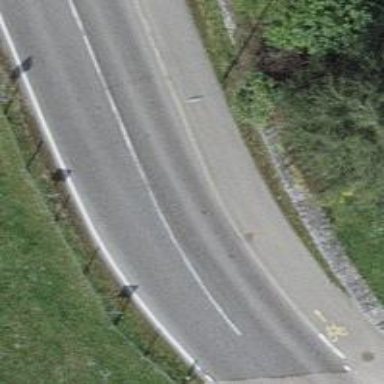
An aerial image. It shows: Secondary road with cycle track on the right side.